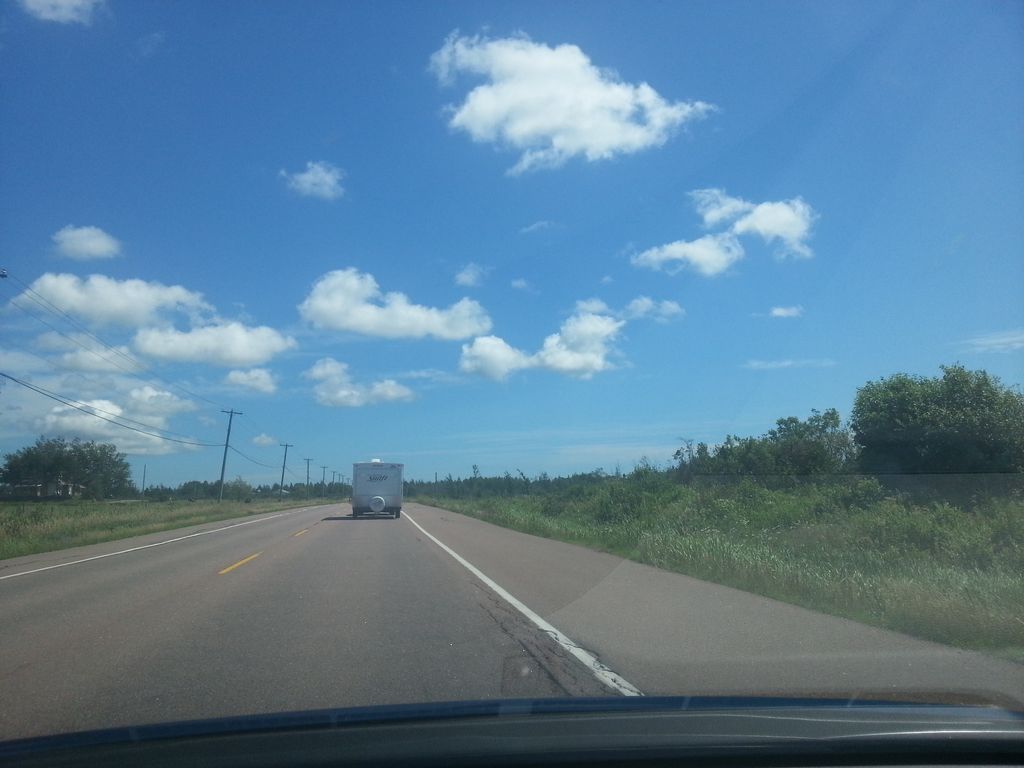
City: charlottetown